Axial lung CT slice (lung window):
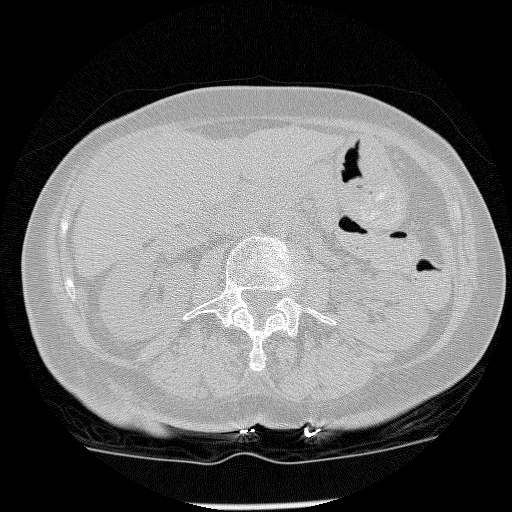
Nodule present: no